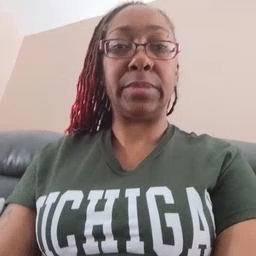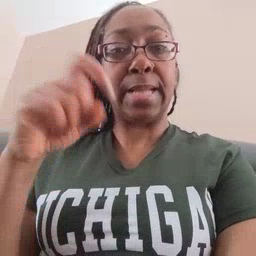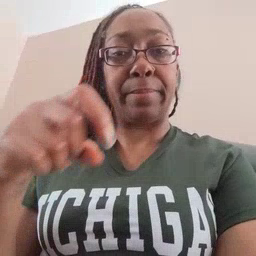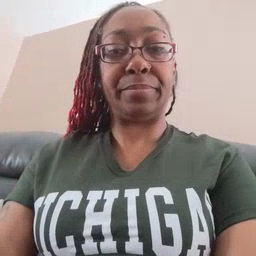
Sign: time